Interaction volume radius: 10 \u00c5
Interaction volume height: 10 \u00c5
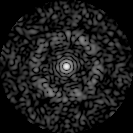
Disorder parameter: 0.816